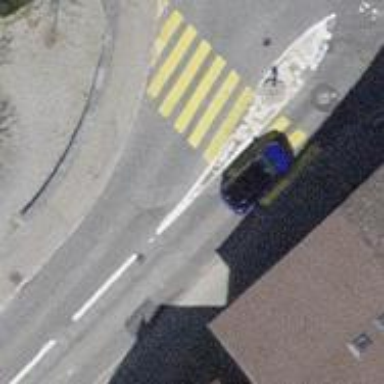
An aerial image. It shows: Uncontrolled zebra crossing with central island.